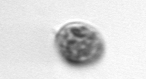
Label: Amoeba